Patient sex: F
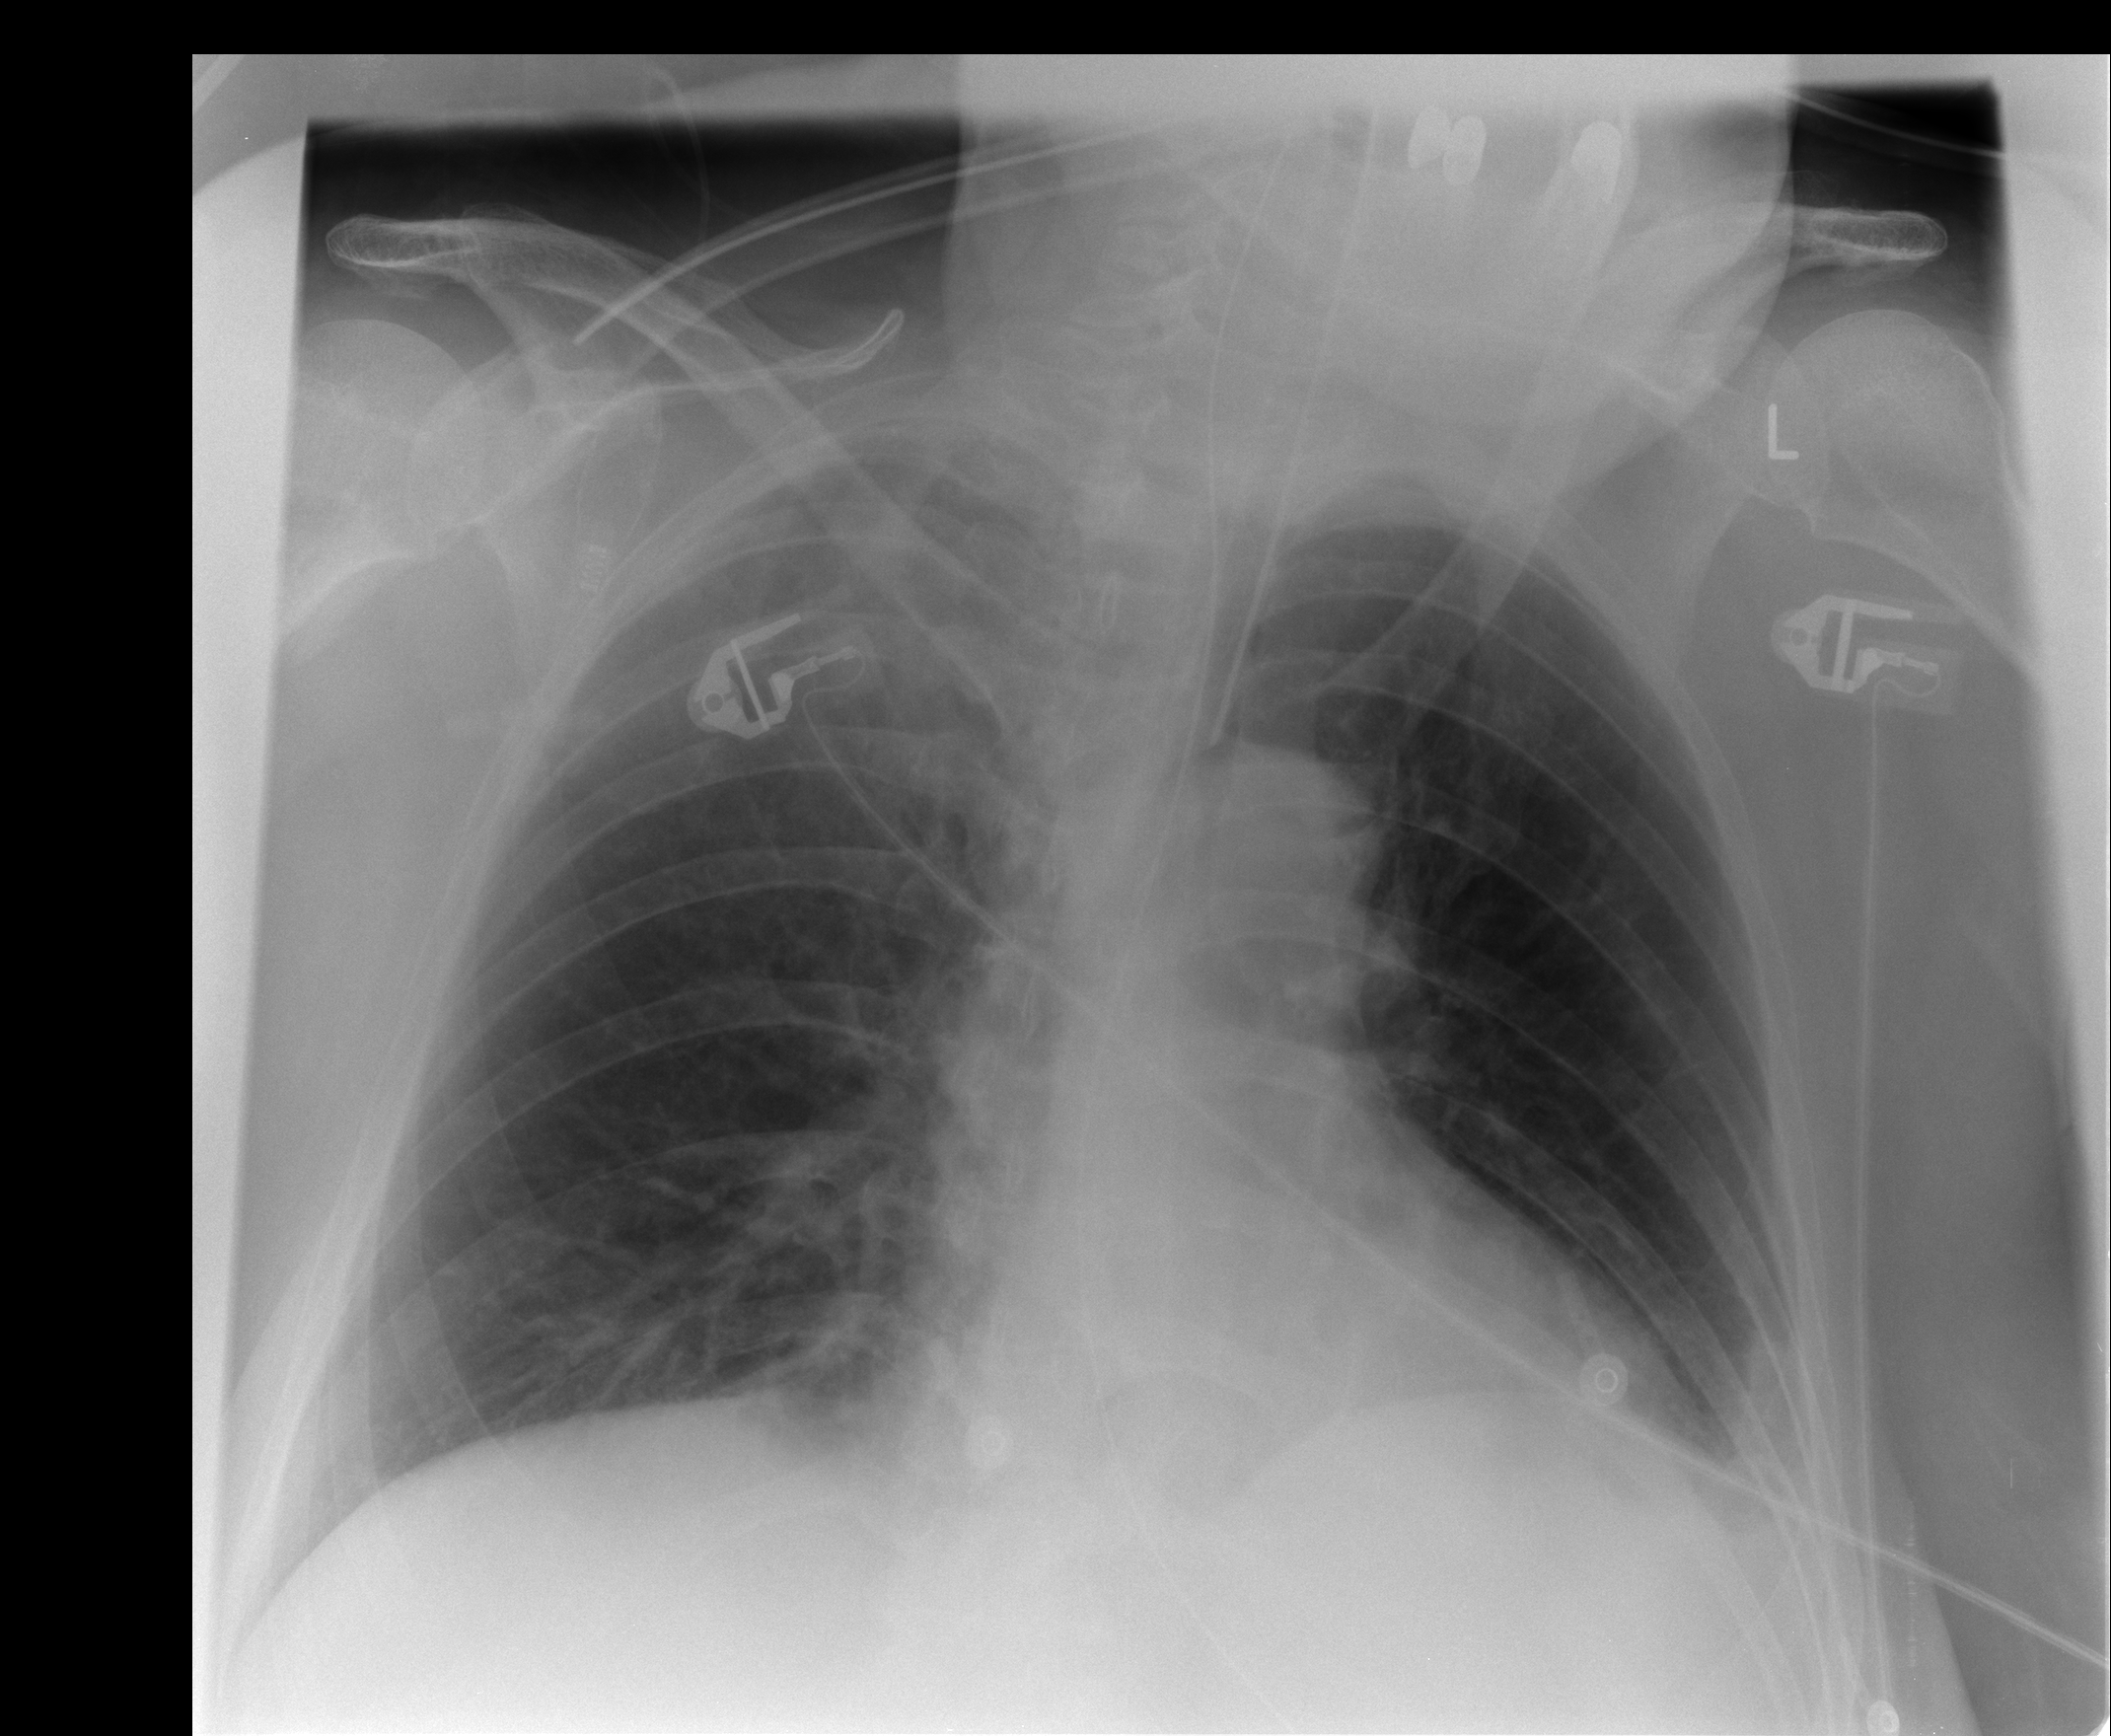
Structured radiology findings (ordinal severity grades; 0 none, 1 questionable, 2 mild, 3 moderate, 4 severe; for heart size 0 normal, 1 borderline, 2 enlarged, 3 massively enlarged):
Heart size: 0
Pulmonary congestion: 0
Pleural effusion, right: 0
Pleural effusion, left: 1
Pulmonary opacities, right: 0
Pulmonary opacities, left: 0
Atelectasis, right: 2
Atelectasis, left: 2